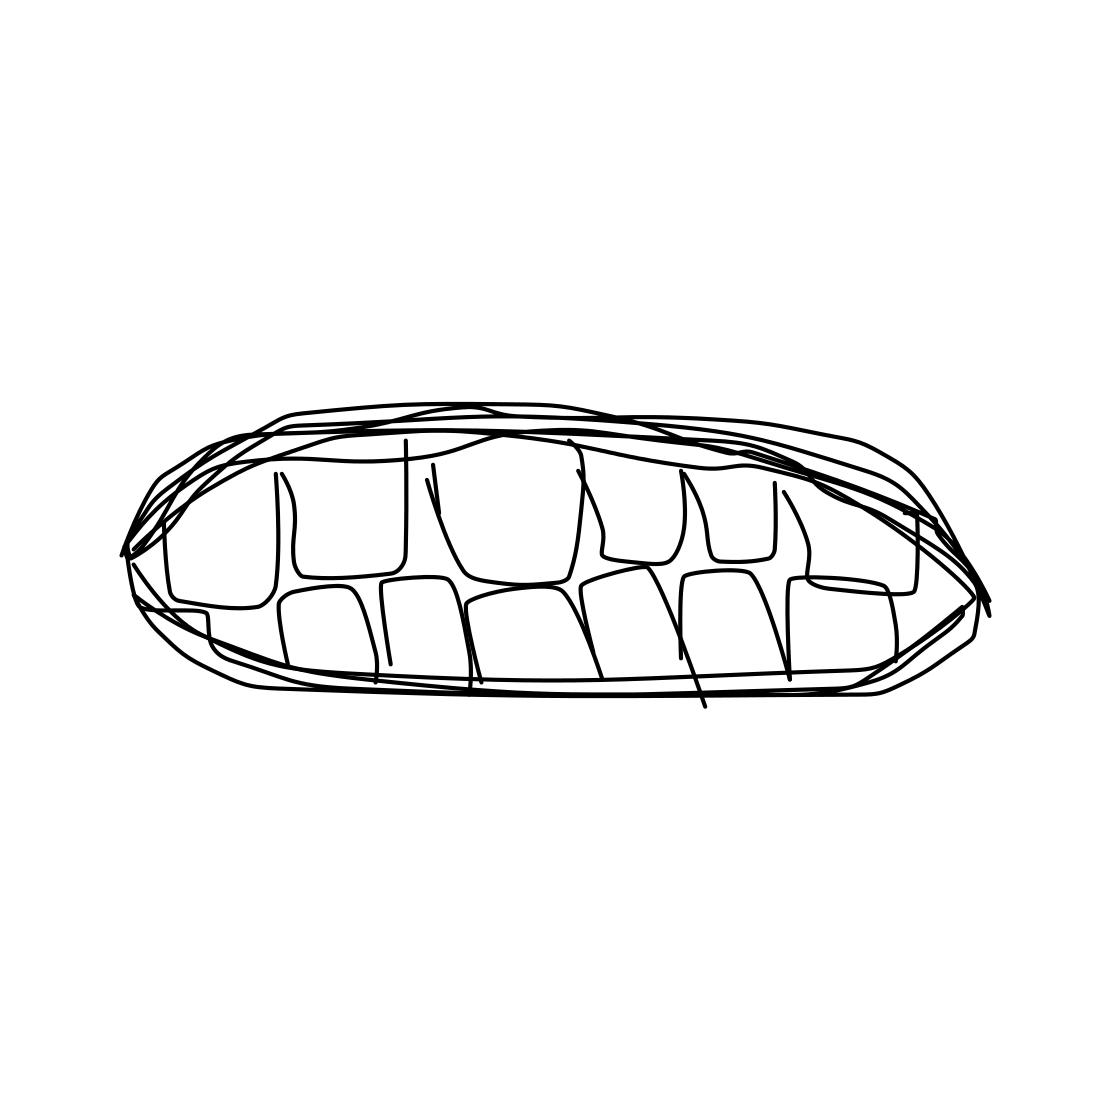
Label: tooth